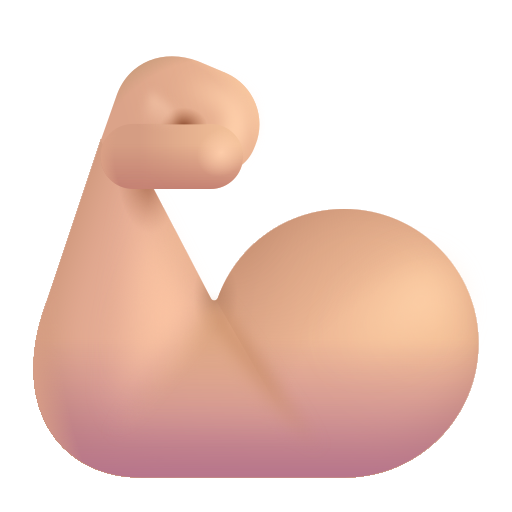
flexed biceps color  light